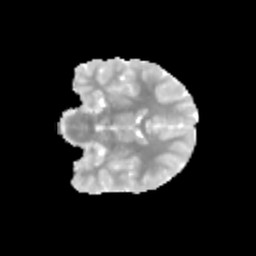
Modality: MD
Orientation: coronal
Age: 10
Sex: male
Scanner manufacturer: siemens
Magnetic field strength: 3 T
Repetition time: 3.8 s
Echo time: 0.07 s